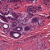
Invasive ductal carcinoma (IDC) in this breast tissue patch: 1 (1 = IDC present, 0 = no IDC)